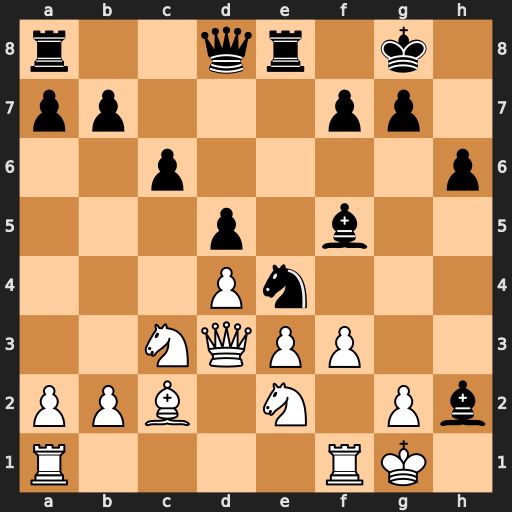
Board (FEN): r2qr1k1/pp3pp1/2p4p/3p1b2/3Pn3/2NQPP2/PPB1N1Pb/R4RK1
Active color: w
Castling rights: -
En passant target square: -
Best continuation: Kxh2 Nxc3 Qxc3 Bxc2 Qxc2